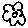
Label: flower